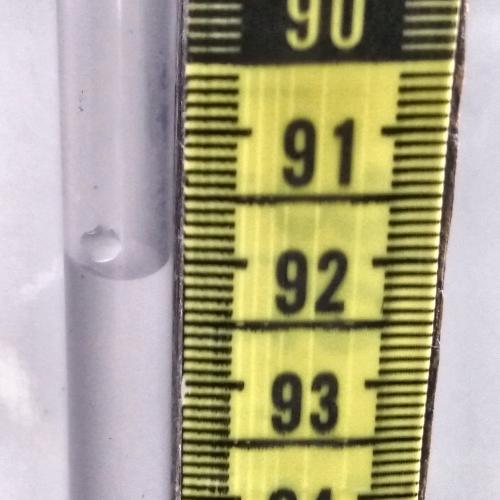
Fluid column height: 92.1 cm